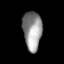
Tissue: lung
Cell type: Fibroblasts
Senescence score: 0.5499
Nuclear area (px): 714
Mean DAPI intensity: 148.377